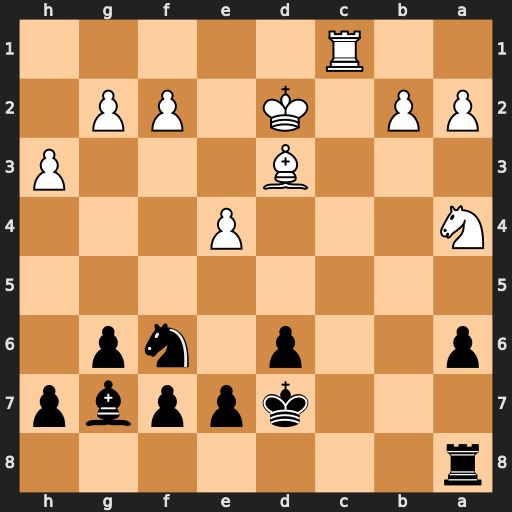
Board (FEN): r7/3kppbp/p2p1np1/8/N3P3/3B3P/PP1K1PP1/2R5
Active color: b
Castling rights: -
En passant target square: -
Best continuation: Bh6+ Kd1 Bxc1